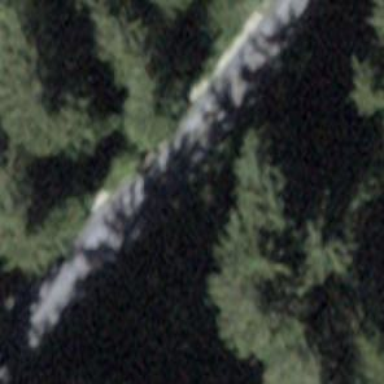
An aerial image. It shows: Well-maintained track road with grade 1 tracktype.